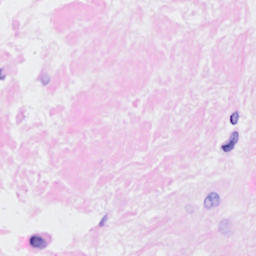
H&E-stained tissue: Breast